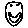
Label: smiley face